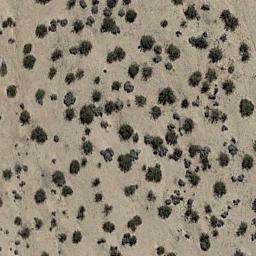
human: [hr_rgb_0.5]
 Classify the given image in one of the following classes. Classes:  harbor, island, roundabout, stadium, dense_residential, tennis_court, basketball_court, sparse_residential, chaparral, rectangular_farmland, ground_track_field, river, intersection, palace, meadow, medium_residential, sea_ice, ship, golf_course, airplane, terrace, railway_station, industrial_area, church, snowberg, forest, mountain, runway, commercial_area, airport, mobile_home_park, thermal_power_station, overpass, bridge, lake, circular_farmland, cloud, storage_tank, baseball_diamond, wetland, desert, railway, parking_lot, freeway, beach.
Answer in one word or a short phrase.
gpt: chaparral